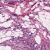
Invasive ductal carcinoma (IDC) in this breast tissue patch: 1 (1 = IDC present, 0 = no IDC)